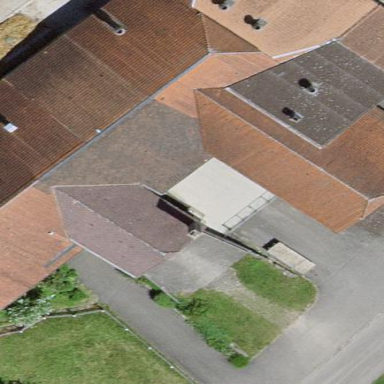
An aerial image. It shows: Farm building.